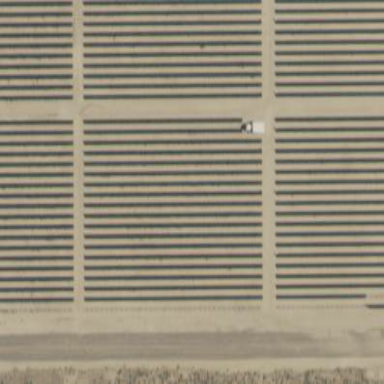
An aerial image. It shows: Solar generator utilizing photovoltaic panels.